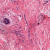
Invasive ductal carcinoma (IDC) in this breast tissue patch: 0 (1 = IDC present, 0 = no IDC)